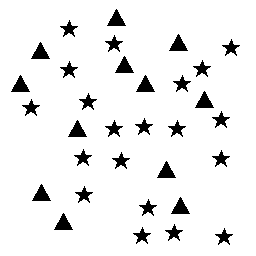
Squares: 0
Triangles: 12
Stars: 20
Total shapes: 32